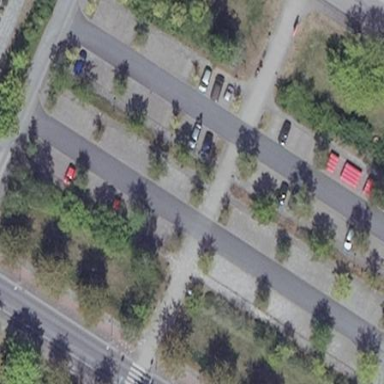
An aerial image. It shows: Parking area with surface dedicated for park and ride.